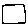
Label: square